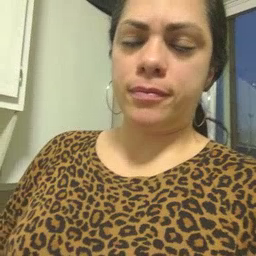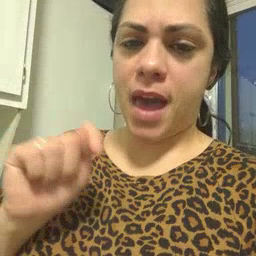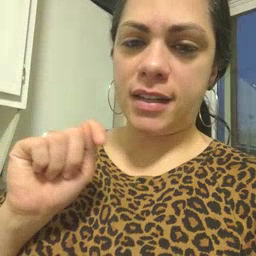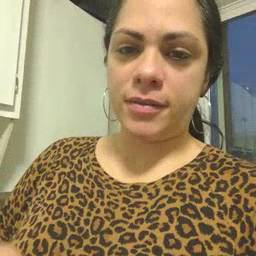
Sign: potty